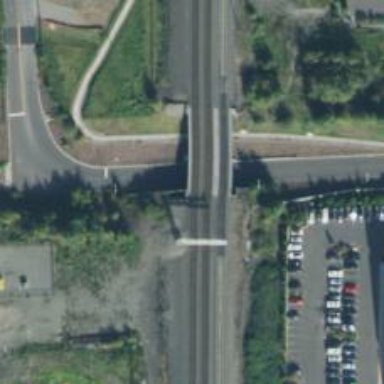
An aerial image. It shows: Bridge over railway line.